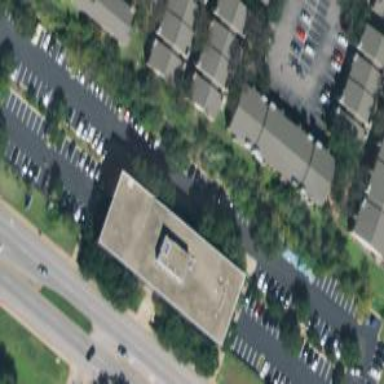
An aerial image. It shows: Office building.